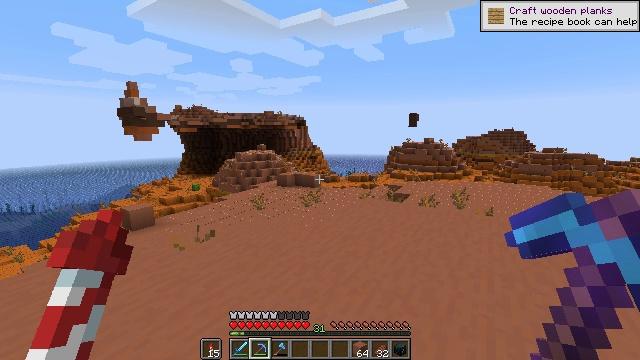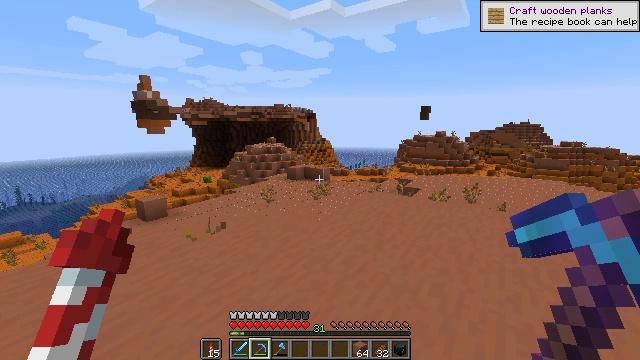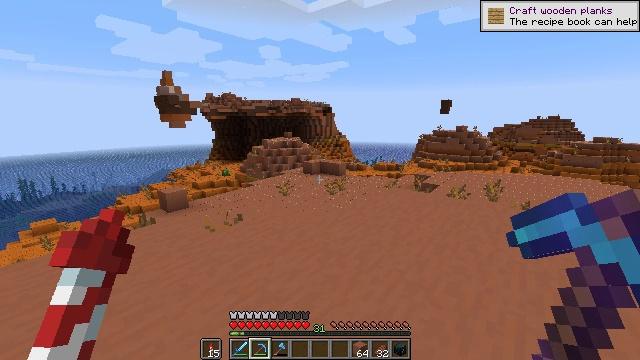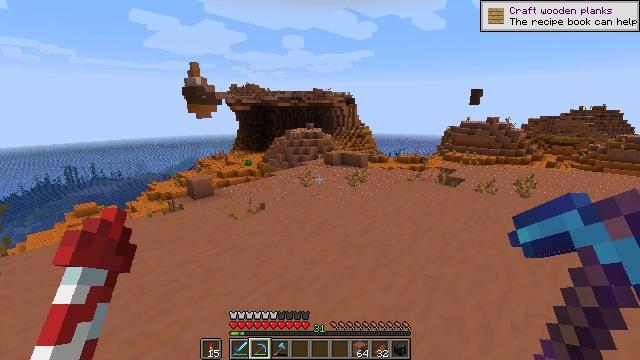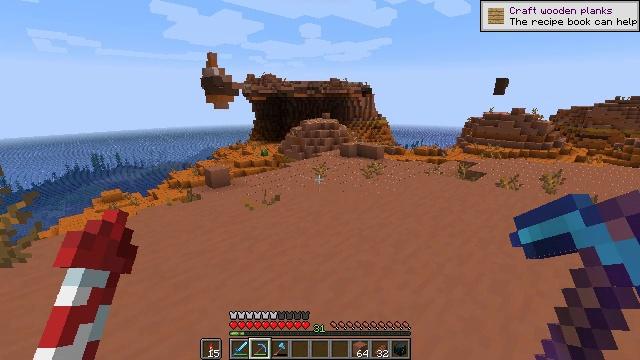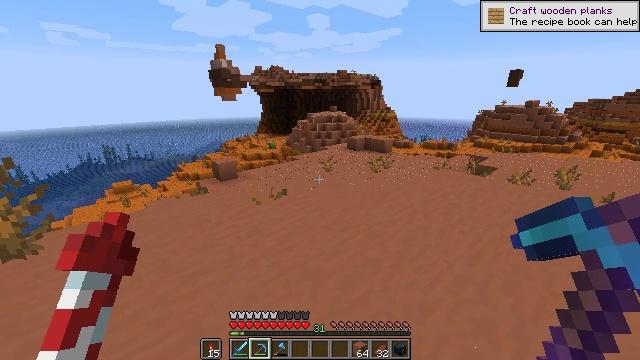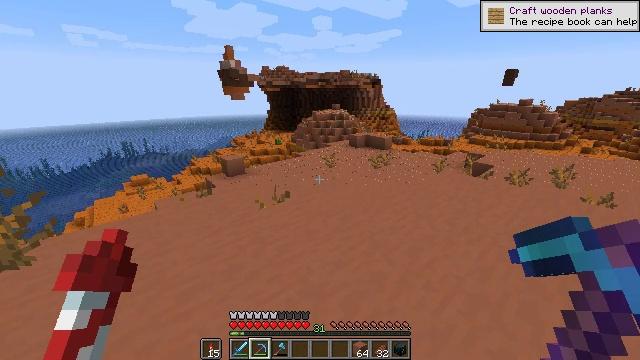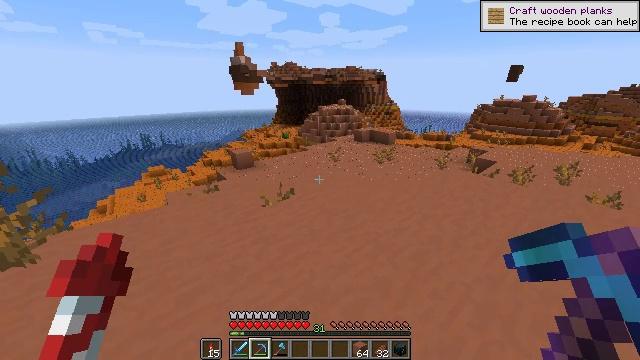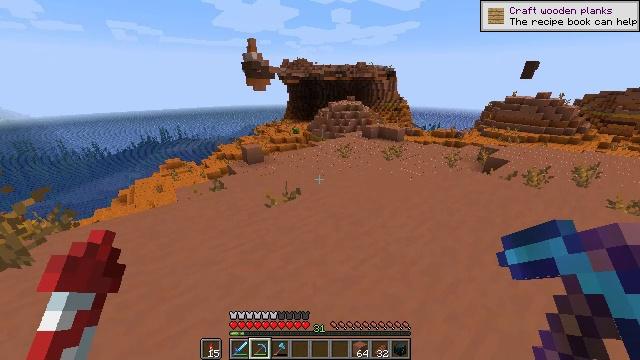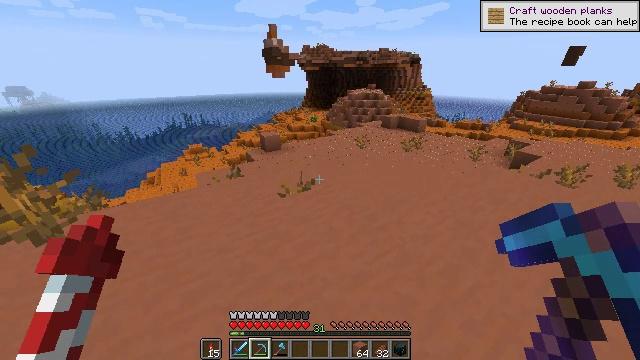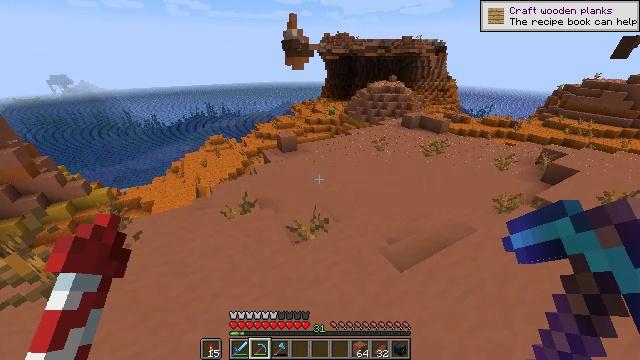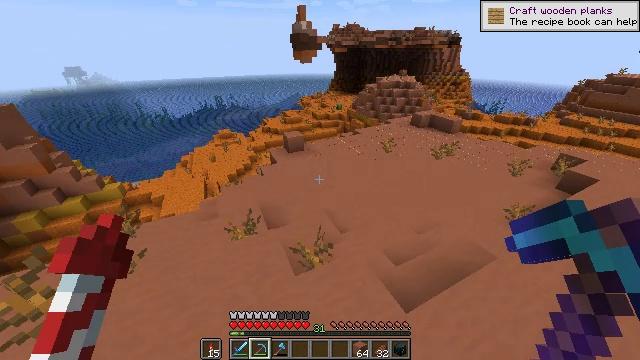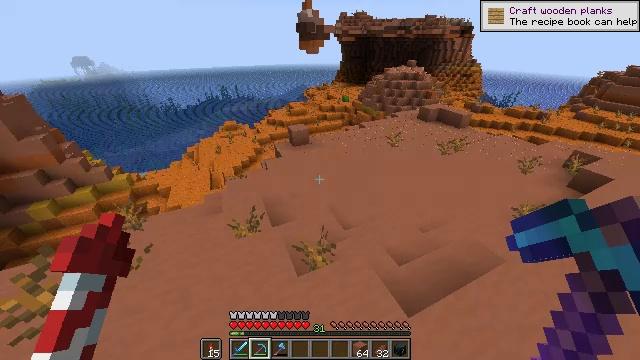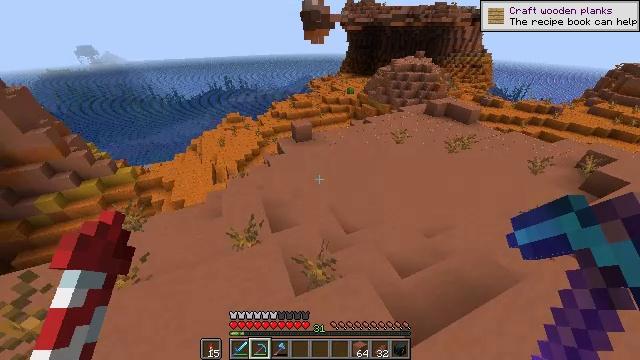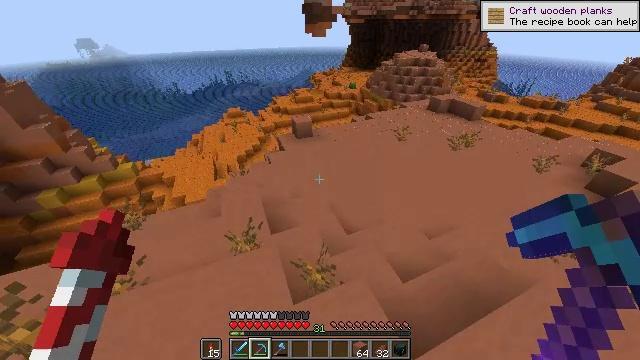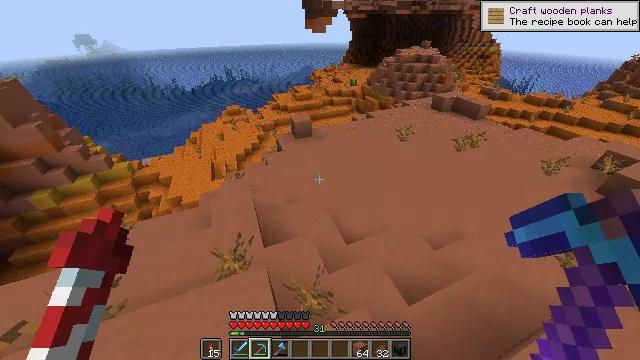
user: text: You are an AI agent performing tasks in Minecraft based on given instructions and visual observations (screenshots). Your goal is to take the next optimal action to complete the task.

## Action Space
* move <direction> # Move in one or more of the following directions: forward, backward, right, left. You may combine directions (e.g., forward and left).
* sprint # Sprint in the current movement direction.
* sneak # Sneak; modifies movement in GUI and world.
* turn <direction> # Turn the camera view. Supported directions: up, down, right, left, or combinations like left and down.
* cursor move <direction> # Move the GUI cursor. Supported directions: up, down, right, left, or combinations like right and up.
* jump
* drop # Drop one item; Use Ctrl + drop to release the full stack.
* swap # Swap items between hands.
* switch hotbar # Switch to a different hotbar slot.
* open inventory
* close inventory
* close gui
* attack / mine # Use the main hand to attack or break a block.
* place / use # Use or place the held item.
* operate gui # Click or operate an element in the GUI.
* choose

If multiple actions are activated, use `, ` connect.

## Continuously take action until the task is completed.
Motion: motion action
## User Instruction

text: Break terracotta to collect it.
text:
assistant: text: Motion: turn left and down
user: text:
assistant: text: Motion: turn left and down
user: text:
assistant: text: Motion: turn left and down
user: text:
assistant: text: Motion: move forward, turn left and down
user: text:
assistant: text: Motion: move forward, sprint, turn left and down
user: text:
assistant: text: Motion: move forward, sprint, turn down
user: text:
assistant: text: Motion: move forward, sprint, turn left and down
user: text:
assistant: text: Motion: move forward, sprint, turn left and down
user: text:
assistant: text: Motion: move forward, sprint, turn left and down, jump
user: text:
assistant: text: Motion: move forward, sprint, turn left and down, jump
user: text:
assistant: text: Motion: move forward, sprint, turn left and down, jump
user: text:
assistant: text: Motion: move forward, sprint, turn left and down, jump
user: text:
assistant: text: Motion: move forward, sprint, turn left and down
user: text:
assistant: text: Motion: move forward, sprint, turn down
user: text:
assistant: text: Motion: move forward, sprint
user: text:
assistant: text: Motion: move forward, sprint
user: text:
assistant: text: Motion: move forward, sprint
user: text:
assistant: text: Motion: move forward, sprint, turn right
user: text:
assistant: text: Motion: move forward, sprint, turn right and down
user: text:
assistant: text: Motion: move forward, sprint, turn right and down
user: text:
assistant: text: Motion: move forward, turn right and up
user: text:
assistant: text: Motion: turn right and up
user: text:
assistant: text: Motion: turn right and up
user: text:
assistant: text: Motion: turn right and up
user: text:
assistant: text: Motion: turn right
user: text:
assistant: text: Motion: turn right and up
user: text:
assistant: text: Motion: turn right and up
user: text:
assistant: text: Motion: turn right and up
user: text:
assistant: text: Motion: turn right and up
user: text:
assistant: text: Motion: turn right and up